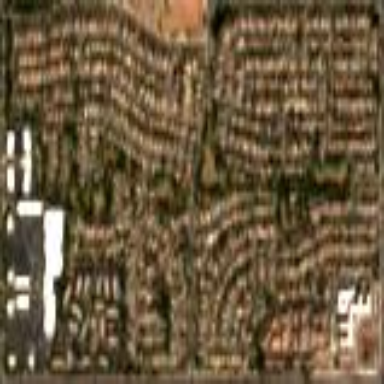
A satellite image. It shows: Residential area within neighborhood.